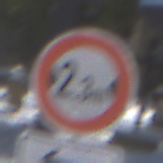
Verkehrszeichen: TatsaechlicheBreite2Komma3
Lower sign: RichtungsangabeDurchPfeile2
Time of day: MorningAfternoon
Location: Outdoor (Special)
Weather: Clear
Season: Winter
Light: Natural